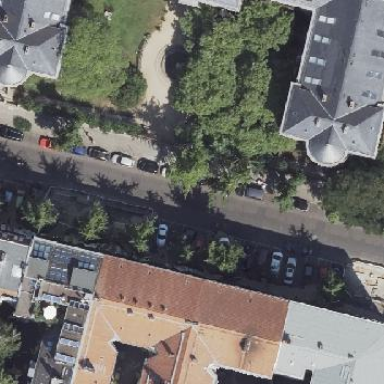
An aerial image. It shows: Asphalt parking area.